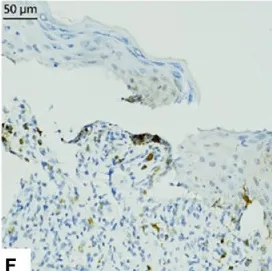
Histopathological examination and immunostaining finding of pigmented markers in the pigmented skin and bullous lesion. (E, F) HMB-45 staining.
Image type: pathology (immunostaining)